Aerial crown-view tile of a tropical tree (Barro Colorado Island, Panama), acquired 20250414:
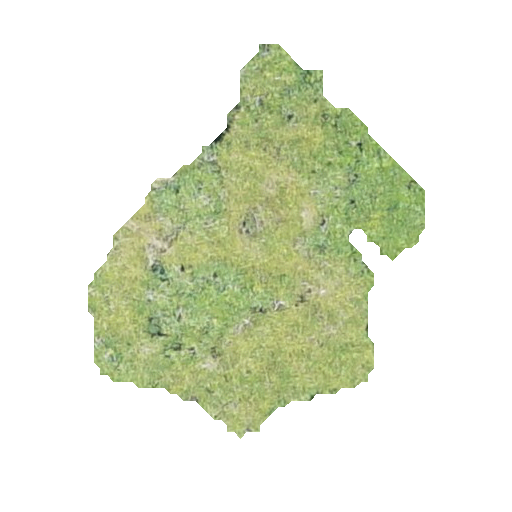
Species: Protium stevensonii
GBIF accepted scientific name: Tetragastris panamensis
Crown area: 113.71 m²